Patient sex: M
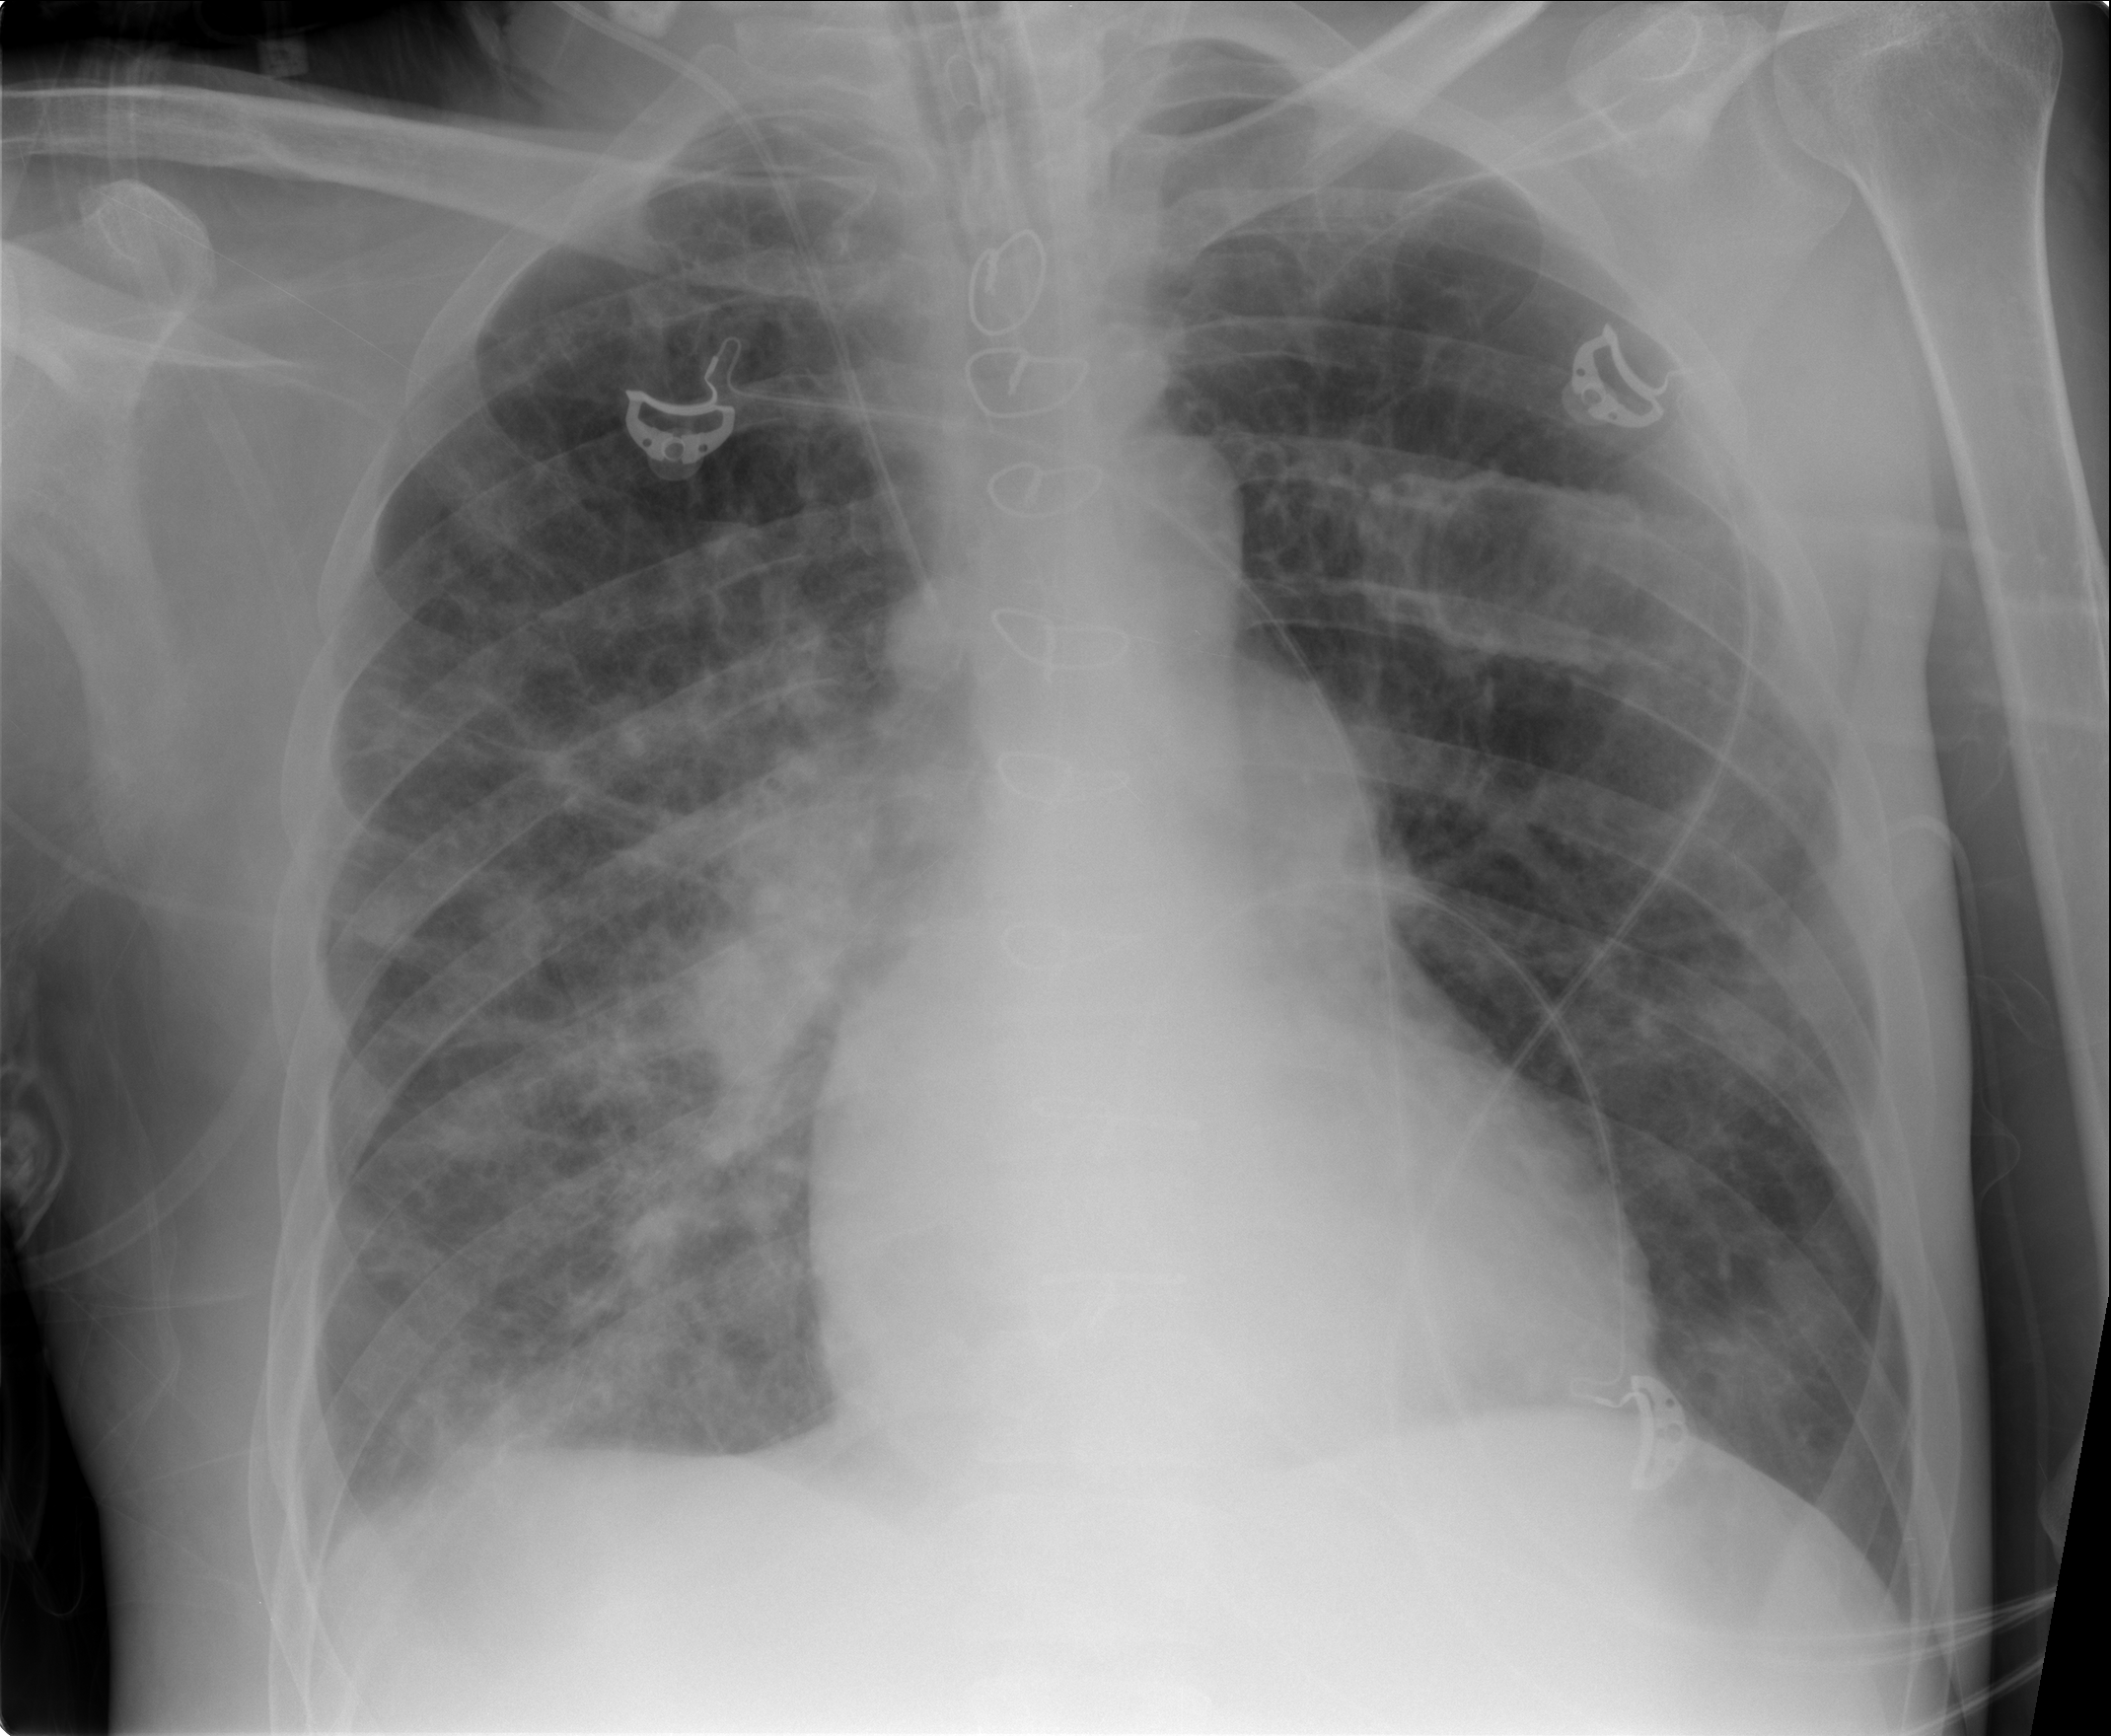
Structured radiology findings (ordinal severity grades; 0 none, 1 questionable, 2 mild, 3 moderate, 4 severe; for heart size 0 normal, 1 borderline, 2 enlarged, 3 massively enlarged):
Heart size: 0
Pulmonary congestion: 2
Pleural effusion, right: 1
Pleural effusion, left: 1
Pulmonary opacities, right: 3
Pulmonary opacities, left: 2
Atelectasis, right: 2
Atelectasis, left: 2